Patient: sex M, age 69
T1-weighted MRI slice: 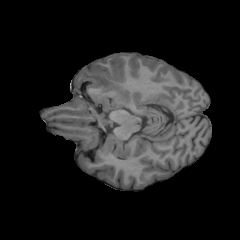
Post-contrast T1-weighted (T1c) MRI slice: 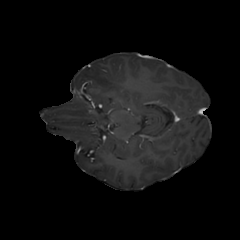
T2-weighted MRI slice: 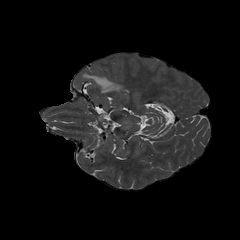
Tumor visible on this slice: yes
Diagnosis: Glioblastoma, IDH-wildtype
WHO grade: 4